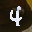
Label: 4